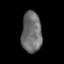
Tissue: prostate
Cell type: T cells
Senescence score: 0.695
Nuclear area (px): 800
Mean DAPI intensity: 109.302